RGB frame:
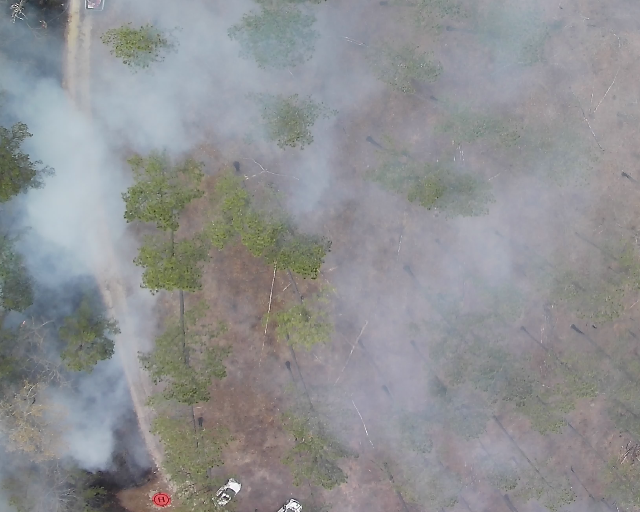
Thermal frame:
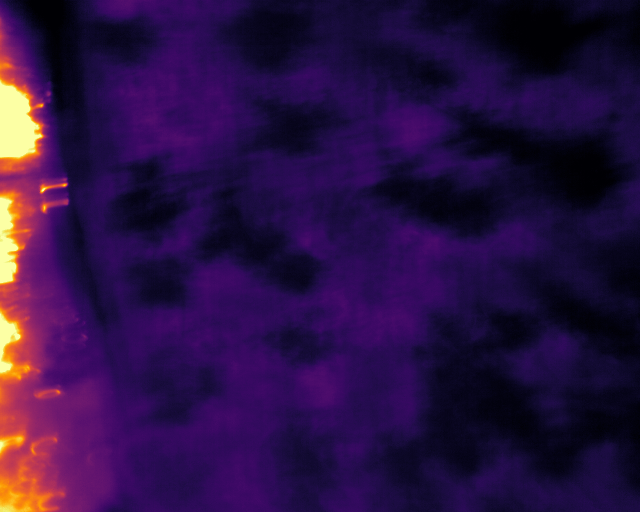
Captured: 2026-02-26 03:06:11
Pixels at or above 80 °C: 2692 (fraction of frame: 0.008215)